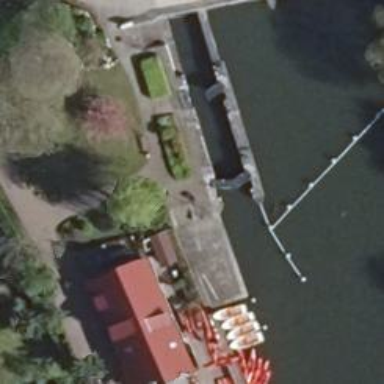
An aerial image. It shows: Lock gate on waterway.